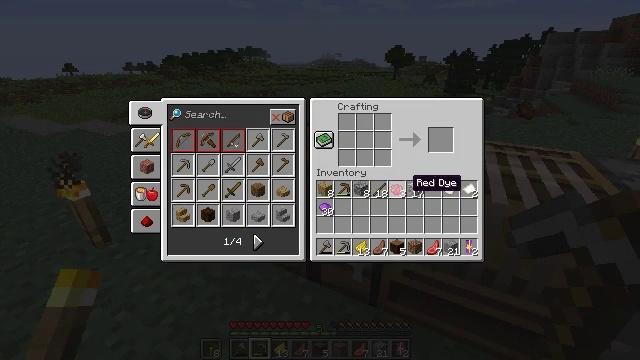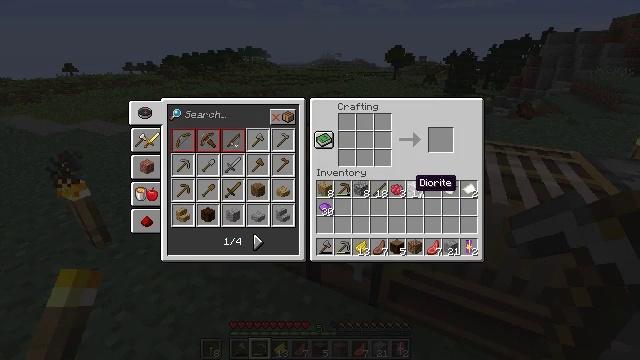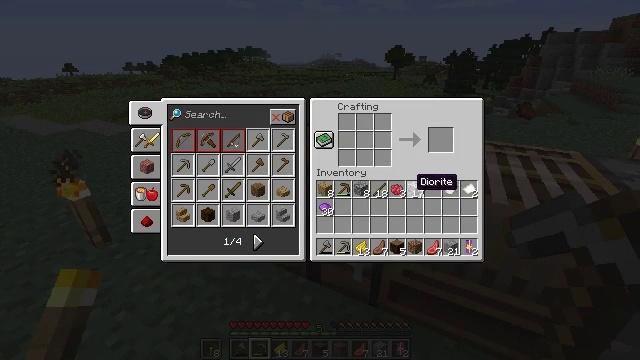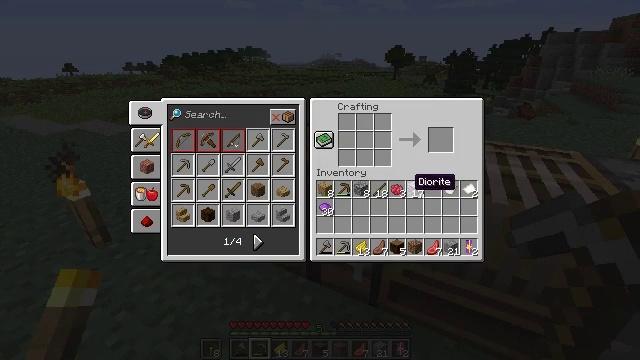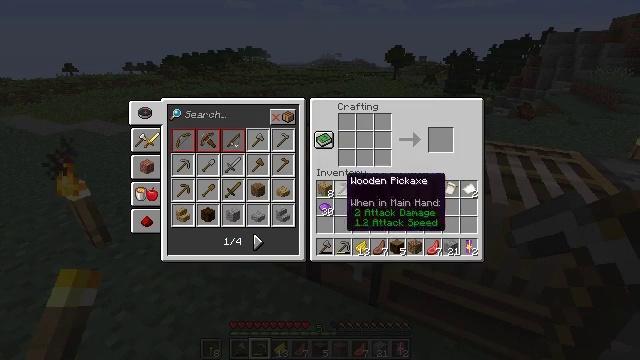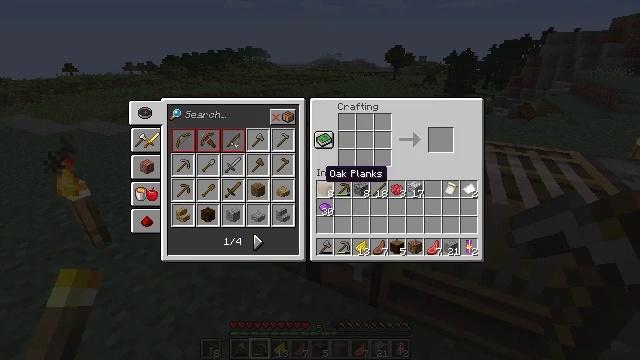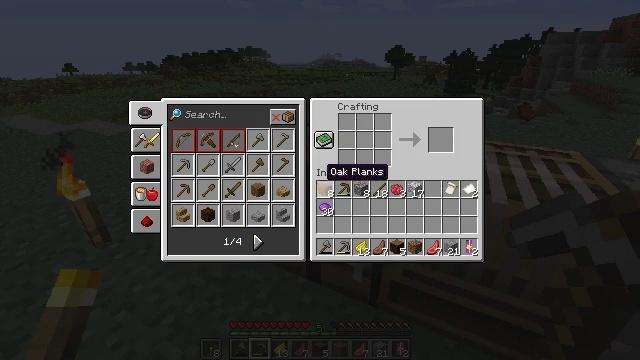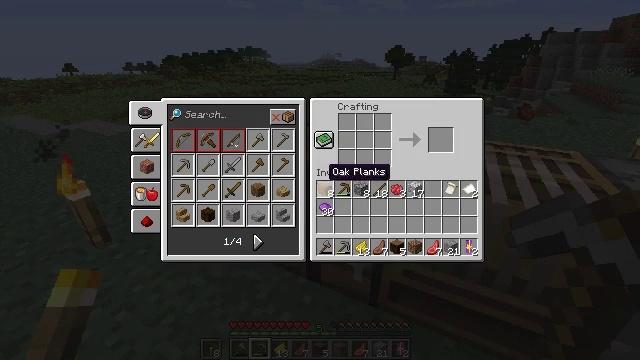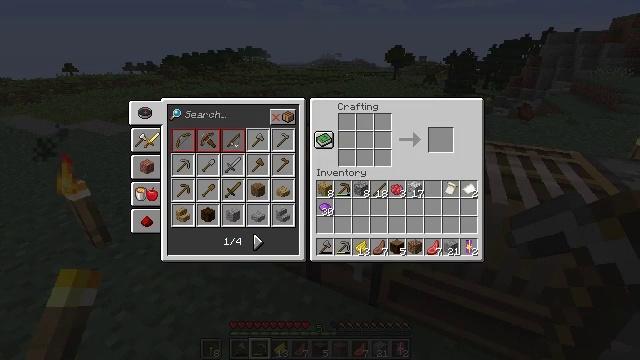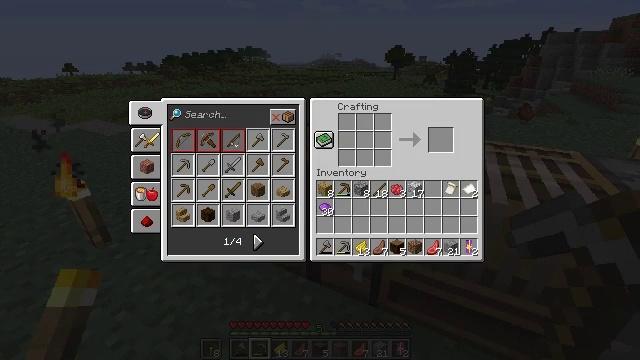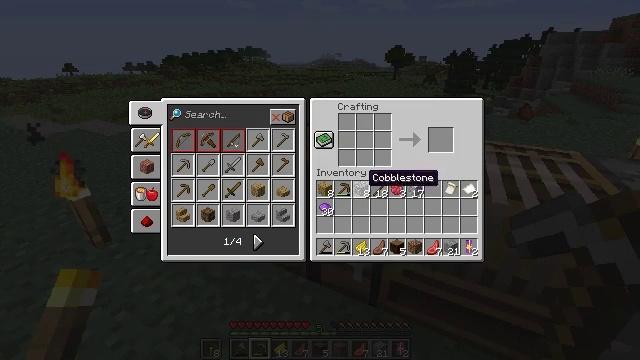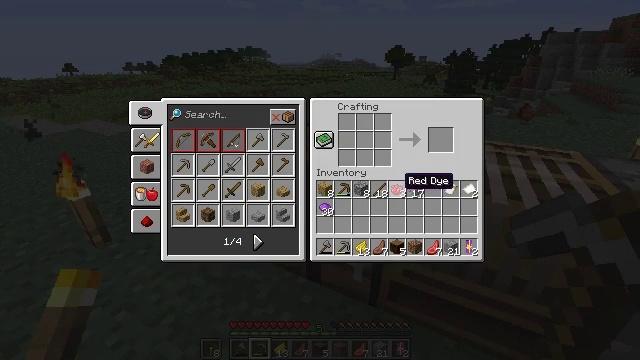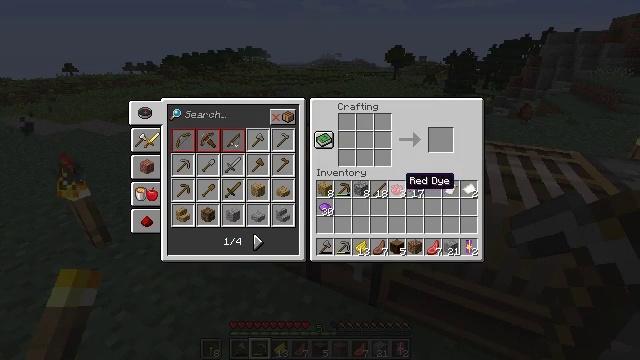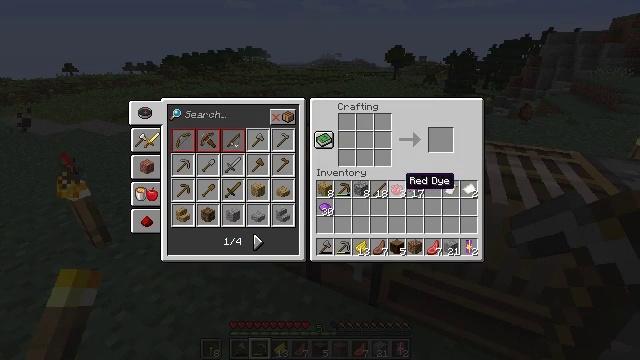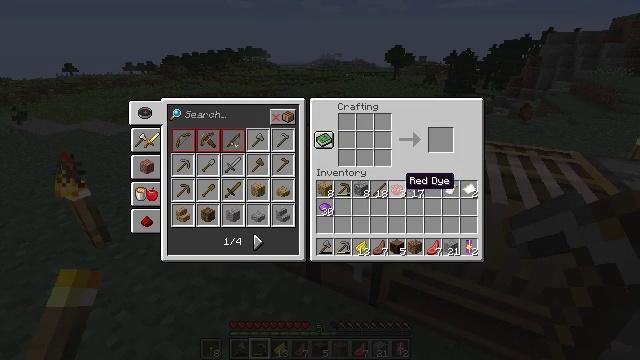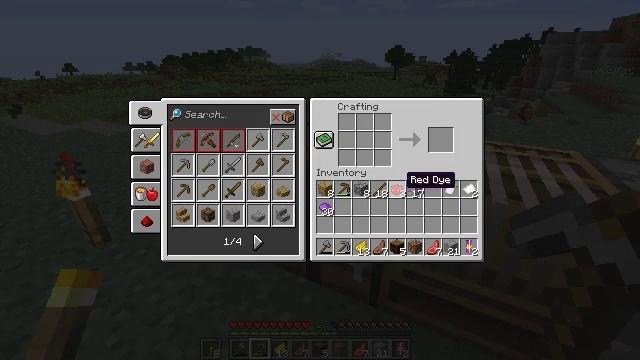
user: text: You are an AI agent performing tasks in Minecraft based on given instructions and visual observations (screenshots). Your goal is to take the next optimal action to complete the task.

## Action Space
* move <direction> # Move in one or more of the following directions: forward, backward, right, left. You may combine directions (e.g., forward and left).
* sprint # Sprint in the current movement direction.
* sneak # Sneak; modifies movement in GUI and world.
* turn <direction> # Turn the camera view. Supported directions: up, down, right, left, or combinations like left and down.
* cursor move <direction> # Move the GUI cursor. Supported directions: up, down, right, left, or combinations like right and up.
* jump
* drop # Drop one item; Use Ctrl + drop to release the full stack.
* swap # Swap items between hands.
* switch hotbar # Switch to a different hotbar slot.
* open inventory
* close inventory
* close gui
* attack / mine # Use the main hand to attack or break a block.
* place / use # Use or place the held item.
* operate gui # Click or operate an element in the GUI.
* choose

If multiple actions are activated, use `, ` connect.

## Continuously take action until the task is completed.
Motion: motion action
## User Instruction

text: Use the crafting table to create polished diorite.
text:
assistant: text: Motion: sneak
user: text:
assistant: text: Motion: sneak
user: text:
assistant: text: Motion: sneak
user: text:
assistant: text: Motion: sneak, cursor move left
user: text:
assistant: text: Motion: sneak, cursor move left
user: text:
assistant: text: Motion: sneak
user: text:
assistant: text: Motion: sneak
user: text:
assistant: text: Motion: sneak
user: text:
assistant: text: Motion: sneak
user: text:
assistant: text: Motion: sneak, cursor move right and down
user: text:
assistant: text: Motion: sneak, cursor move right
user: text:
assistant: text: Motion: sneak
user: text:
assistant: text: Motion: no_op
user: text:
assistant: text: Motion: no_op
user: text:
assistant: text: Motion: no_op
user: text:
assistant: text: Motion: no_op
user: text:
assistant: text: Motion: cursor move right
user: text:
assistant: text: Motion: no_op
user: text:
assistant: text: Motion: no_op
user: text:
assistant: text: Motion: operate gui
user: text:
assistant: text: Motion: operate gui
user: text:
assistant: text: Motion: cursor move left and up, operate gui
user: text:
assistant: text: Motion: cursor move left and up
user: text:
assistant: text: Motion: cursor move left and up
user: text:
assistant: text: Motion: no_op
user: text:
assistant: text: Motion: no_op
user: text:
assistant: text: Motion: no_op
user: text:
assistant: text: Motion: no_op
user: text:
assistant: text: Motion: no_op
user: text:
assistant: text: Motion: no_op